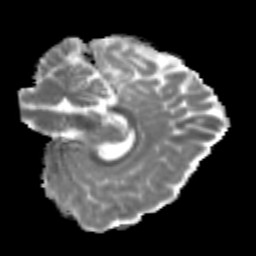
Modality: MD
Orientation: sagittal
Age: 19
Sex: female
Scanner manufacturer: siemens
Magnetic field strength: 3 T
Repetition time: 3.5 s
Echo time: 0.125 s